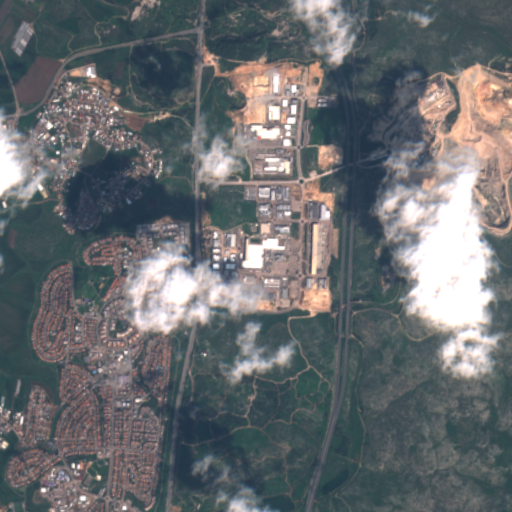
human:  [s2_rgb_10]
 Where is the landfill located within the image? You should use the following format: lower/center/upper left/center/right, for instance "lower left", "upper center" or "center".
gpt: The landfill is located in the upper center of the image.
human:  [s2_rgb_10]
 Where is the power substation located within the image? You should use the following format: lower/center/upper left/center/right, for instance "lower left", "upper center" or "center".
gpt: The power substation is located in the center of the image.
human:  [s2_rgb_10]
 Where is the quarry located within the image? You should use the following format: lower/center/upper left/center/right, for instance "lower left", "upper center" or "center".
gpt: The quarry is located in the upper right of the image.
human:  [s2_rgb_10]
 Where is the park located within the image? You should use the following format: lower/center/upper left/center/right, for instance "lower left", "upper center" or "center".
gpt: There is no park in the image.